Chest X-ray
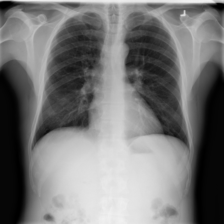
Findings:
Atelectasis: negative
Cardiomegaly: negative
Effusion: negative
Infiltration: negative
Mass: negative
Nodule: negative
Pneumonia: negative
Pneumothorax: negative
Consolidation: negative
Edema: negative
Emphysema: negative
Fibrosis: negative
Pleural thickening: negative
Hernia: negative